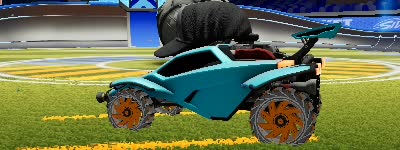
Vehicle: octane